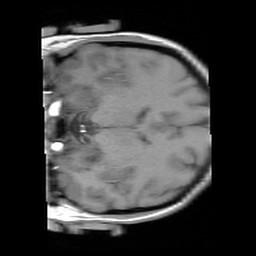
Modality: FLASH
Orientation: coronal
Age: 27
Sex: female
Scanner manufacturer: siemens
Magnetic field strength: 3 T
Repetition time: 0.245 s
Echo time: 0.0026 s